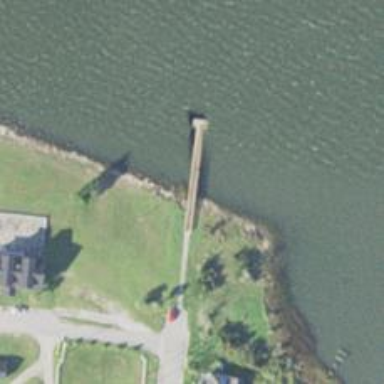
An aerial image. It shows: Footway leading to man-made pier.